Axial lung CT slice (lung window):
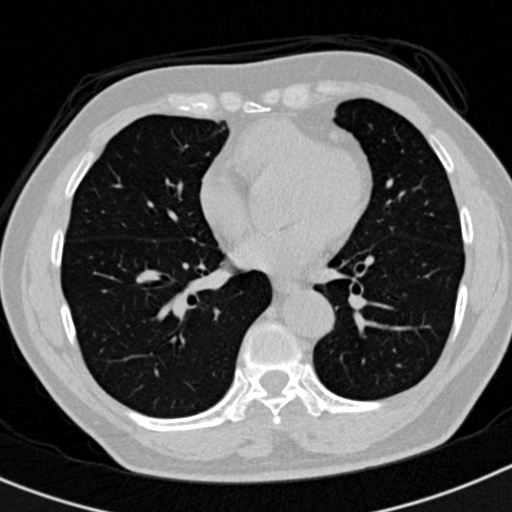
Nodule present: no